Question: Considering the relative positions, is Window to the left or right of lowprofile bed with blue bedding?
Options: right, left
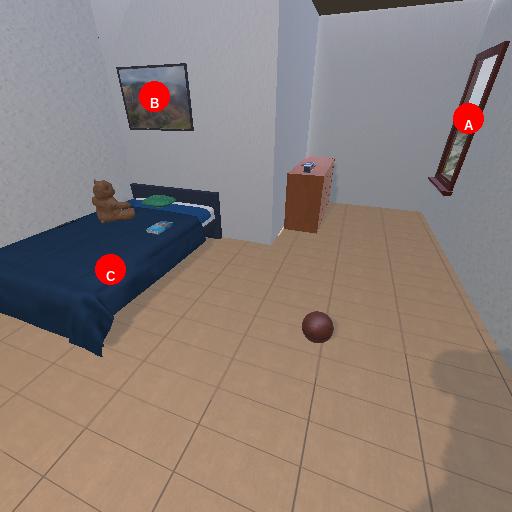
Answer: right